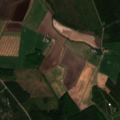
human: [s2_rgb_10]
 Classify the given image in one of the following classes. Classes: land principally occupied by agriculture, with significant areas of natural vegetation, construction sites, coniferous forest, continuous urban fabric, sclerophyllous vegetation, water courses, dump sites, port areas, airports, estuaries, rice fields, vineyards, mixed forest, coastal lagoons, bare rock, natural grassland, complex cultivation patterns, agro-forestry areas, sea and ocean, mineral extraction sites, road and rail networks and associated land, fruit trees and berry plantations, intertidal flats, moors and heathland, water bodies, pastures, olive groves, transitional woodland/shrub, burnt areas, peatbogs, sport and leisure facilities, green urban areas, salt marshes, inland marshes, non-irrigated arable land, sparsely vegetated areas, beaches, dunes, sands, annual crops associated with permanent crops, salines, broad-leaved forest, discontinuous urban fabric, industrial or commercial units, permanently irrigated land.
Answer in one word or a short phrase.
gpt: non-irrigated arable land, land principally occupied by agriculture, with significant areas of natural vegetation, coniferous forest, transitional woodland/shrub